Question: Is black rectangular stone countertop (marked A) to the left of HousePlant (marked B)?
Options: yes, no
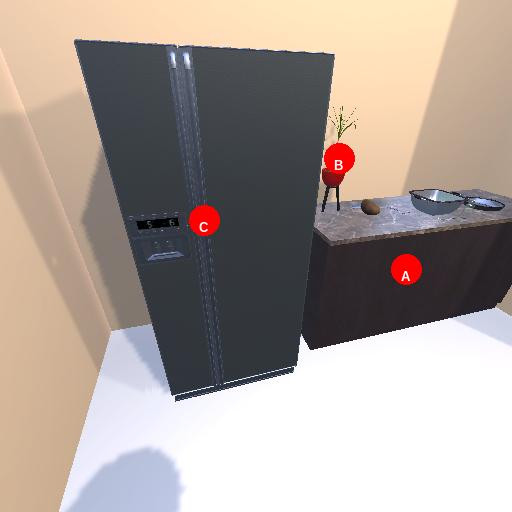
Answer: yes